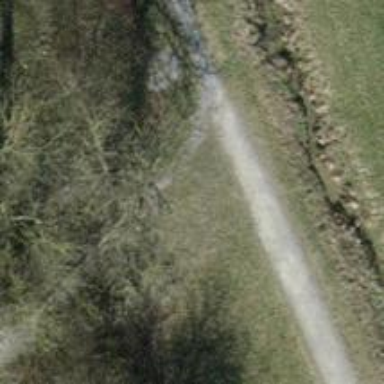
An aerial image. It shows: Path.